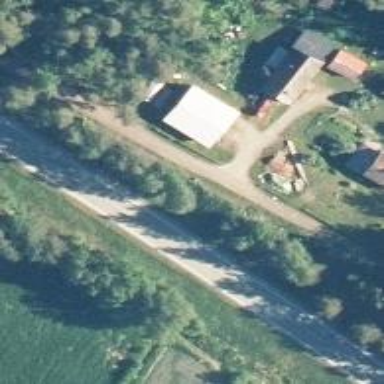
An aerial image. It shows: Secondary road with asphalt surface.